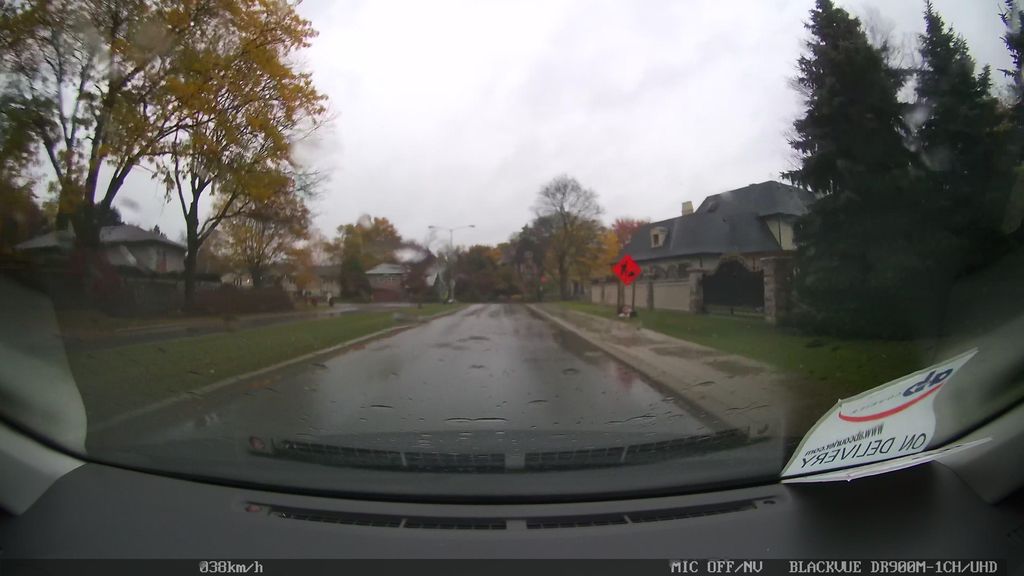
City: toronto